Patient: sex F, age 60
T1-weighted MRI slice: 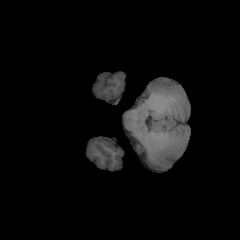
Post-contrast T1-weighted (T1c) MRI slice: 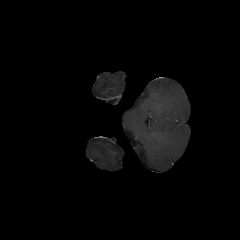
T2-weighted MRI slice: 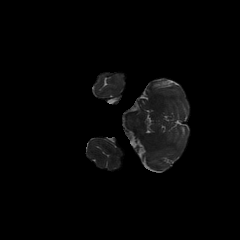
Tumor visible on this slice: no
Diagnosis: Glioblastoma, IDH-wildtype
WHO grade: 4